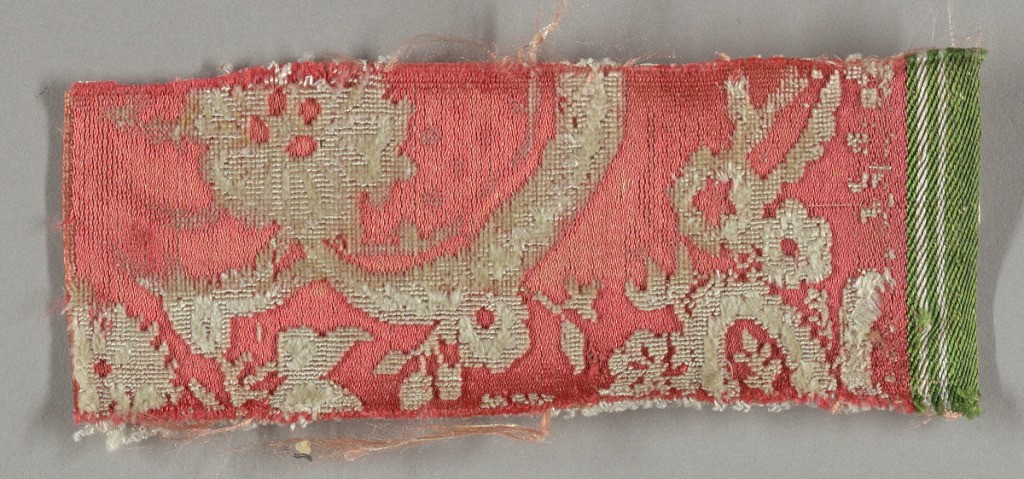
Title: Fragment
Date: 18th century
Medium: silk Technique: cut and uncut supplementary warp pile (velvet) on satin ground
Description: Fragment of white cut and uncut velvet on a salmon ground in a floral design.